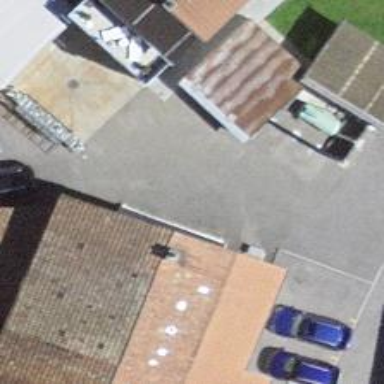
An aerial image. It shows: Garage.